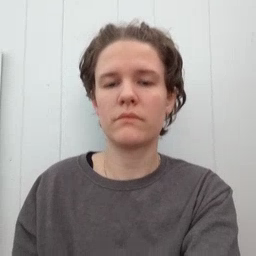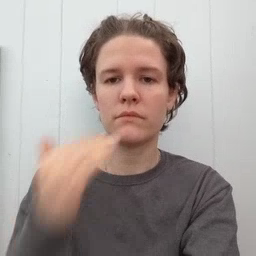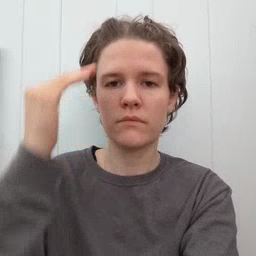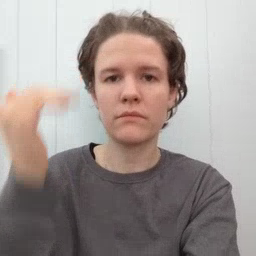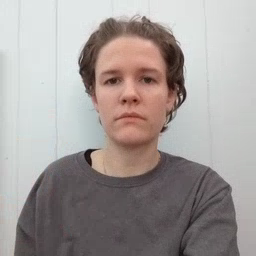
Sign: head